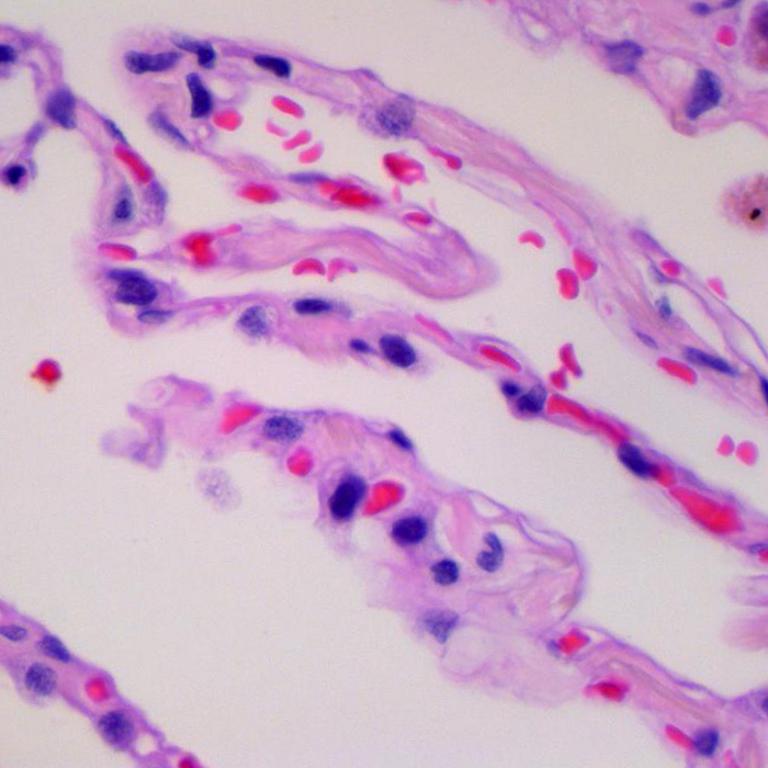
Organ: lung
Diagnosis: benign